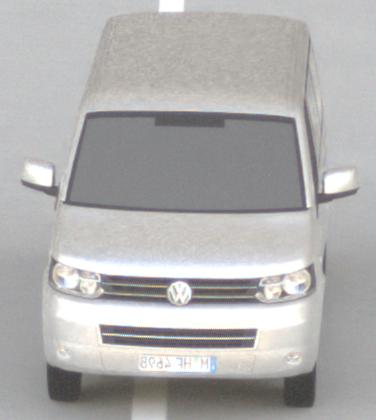
Make: VW Commercial Vehicles (Nutzfahrzeuge)
Model: T5 Multivan 2.0
Detailed model: T5 Multivan
Model produced from: 2009/09
Model produced until: 2013/06
Doors: 4
Color: white
Road condition: dry road
Daytime: morning or afternoon
Contrast: medium contrast